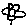
Label: flower